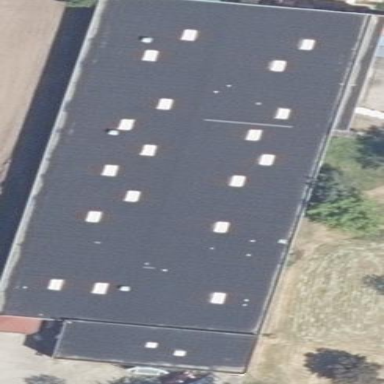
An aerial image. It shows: Industrial building.